Interaction volume radius: 10 \u00c5
Interaction volume height: 20 \u00c5
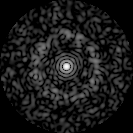
Disorder parameter: 0.839